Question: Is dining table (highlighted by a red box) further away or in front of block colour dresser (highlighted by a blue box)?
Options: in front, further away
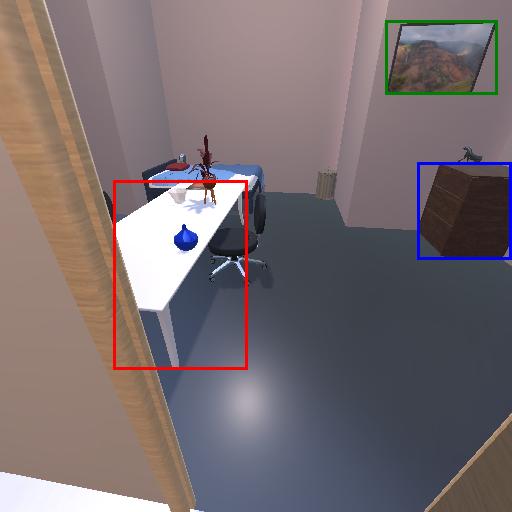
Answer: in front